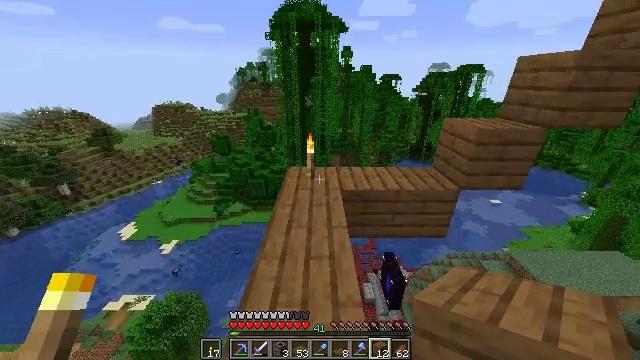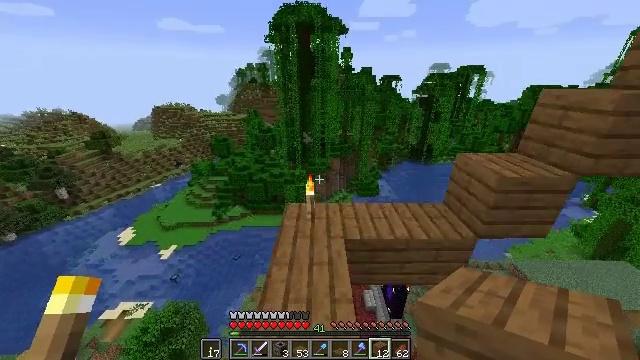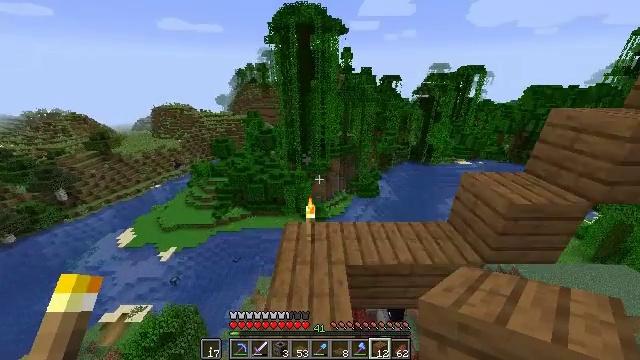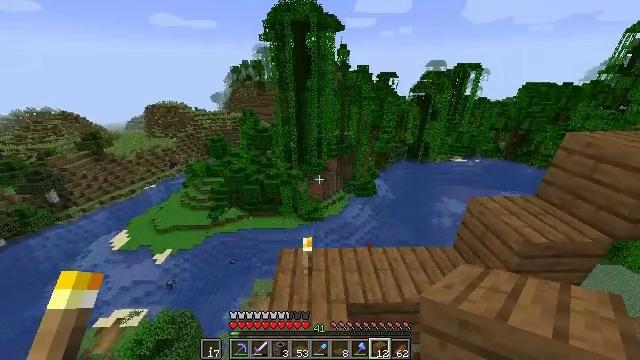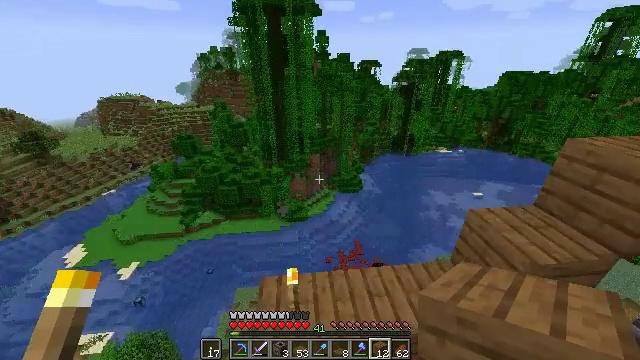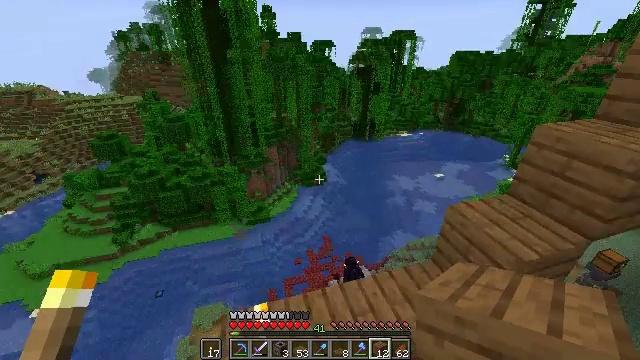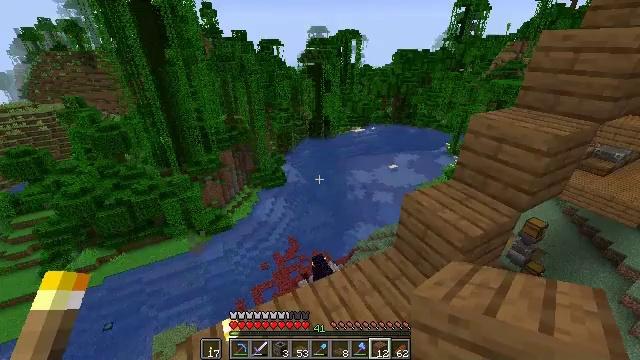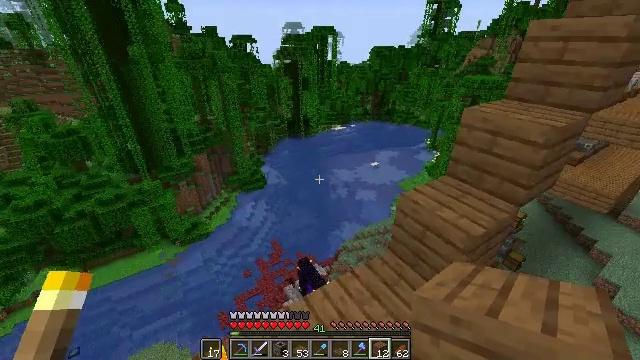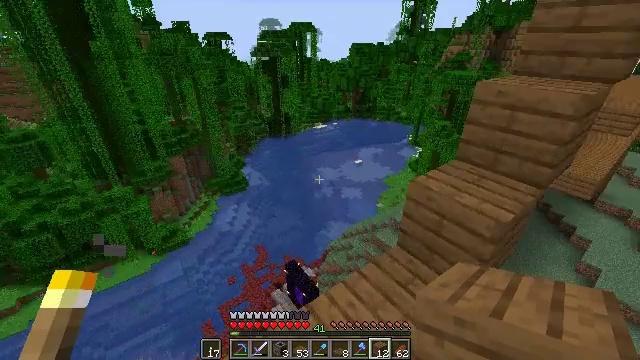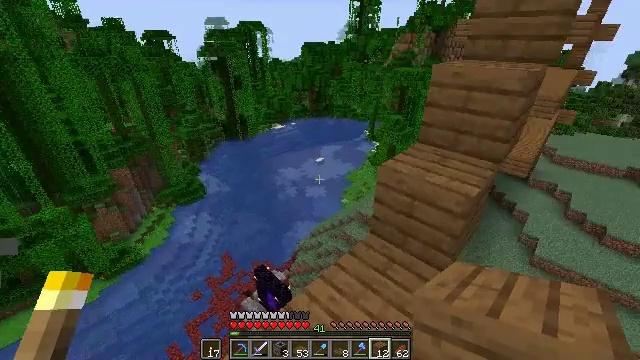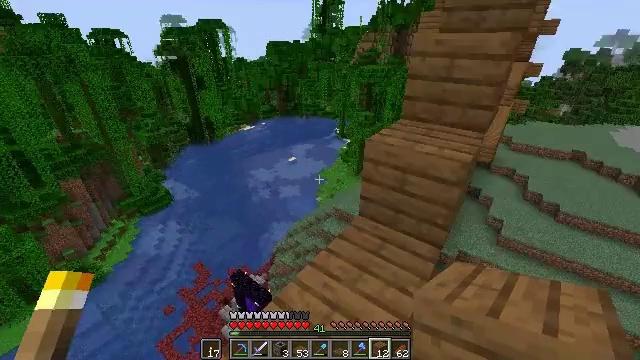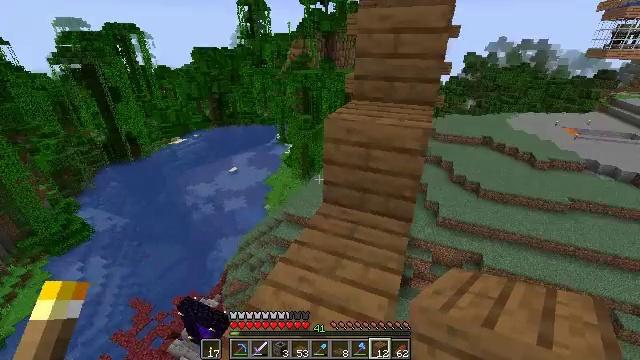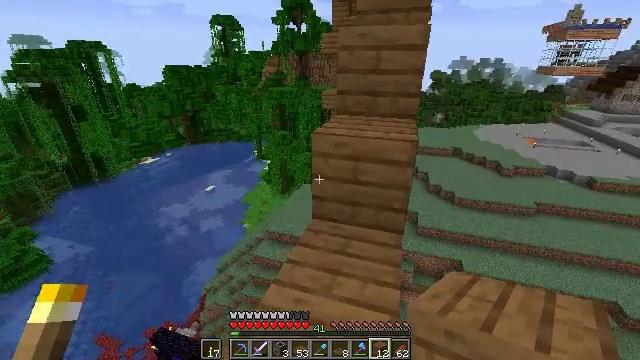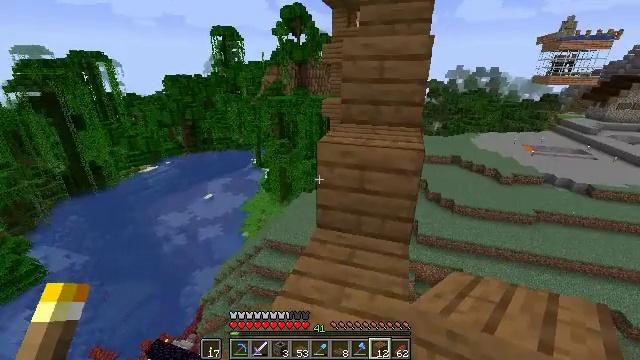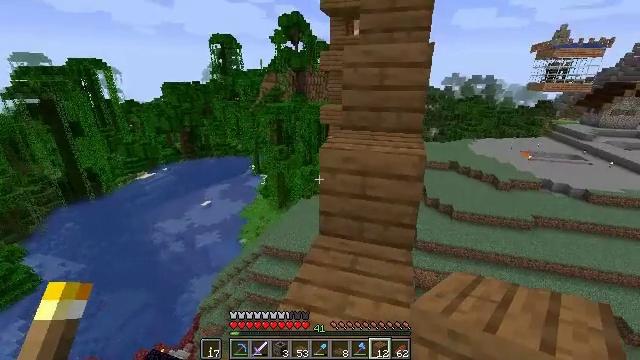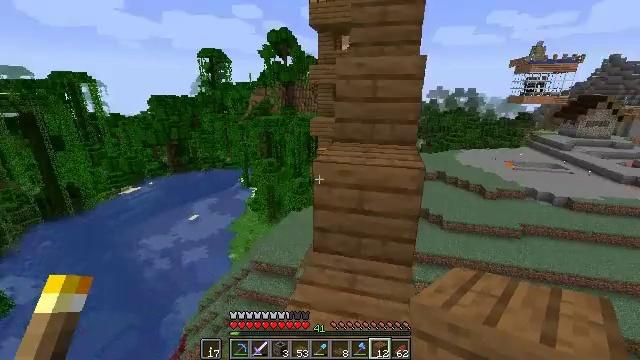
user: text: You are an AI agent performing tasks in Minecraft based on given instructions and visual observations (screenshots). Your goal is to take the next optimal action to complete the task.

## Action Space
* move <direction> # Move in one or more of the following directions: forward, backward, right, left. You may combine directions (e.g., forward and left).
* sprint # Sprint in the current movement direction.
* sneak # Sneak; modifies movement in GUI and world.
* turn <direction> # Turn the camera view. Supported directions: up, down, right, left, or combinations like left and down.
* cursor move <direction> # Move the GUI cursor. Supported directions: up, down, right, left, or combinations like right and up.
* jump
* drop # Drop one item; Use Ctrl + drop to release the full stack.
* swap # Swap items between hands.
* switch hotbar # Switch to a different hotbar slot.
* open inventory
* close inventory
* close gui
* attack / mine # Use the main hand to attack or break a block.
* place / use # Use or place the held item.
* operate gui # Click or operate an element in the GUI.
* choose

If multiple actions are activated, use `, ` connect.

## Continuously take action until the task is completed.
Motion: motion action
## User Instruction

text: Open a crafting table and make a rabbit stew.
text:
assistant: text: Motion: move forward, jump
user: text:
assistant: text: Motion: move forward
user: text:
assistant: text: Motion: no_op
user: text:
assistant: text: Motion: turn right and down
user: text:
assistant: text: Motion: turn right and down
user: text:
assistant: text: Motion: turn right
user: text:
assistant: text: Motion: turn right
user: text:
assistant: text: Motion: turn right
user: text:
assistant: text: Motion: turn right
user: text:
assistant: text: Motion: turn right
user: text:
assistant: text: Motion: turn right and up
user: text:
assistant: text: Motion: turn right and up
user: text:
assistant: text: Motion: turn up
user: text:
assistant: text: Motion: turn up
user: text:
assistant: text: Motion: move forward, turn right and up
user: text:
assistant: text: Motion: move forward, turn right and up
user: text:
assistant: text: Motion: move forward
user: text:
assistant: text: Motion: move forward, turn up
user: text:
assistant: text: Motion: move forward, sprint, turn up
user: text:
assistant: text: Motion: move forward, sprint, turn right and up
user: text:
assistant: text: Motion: move forward, sprint, turn right and up, jump
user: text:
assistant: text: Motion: move forward, sprint, turn up, jump
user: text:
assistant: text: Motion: move forward, turn up, jump
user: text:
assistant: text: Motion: move forward, turn up, jump
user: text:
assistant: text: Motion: move forward, turn up, jump
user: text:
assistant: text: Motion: move forward, turn right and up, jump
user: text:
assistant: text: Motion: move forward, turn right and up, jump
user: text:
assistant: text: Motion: move forward, sprint, jump
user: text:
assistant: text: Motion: move forward, sprint, jump
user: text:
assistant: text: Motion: move forward, sprint, jump